Field crop: maize
Growth stage: 2
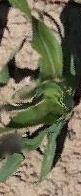
Species: maize